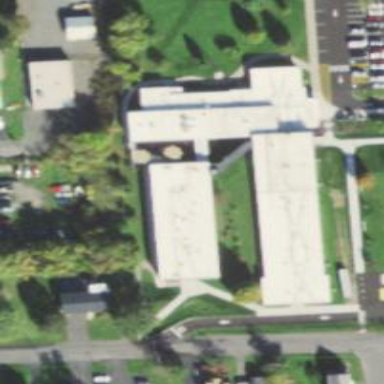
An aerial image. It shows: School.